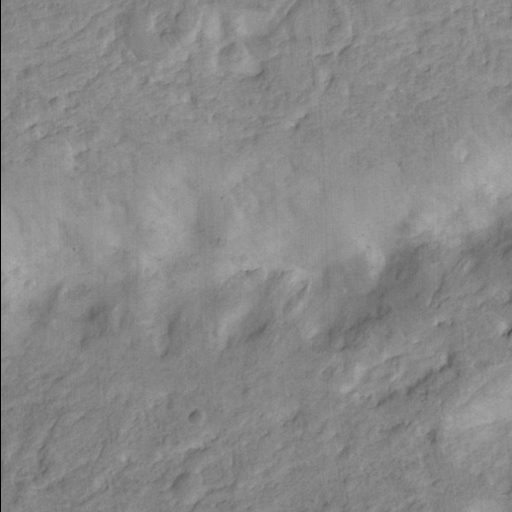
Objects detected: cone, cone